You are looking at the envelope spectrum of a bearing's vibration signal. The marked vertical lines are the theoretical fault frequencies for the outer race, inner race, rolling elements, and cage. Diagnose the bearing from this image, choosing from: normal, inner_race, outer_race, ball.
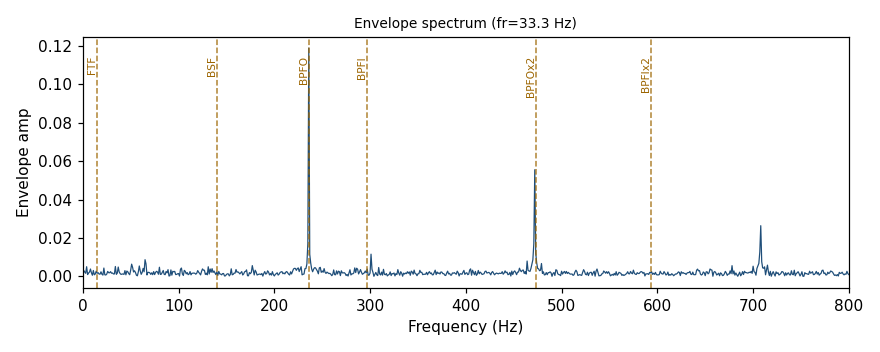
Answer: outer_race